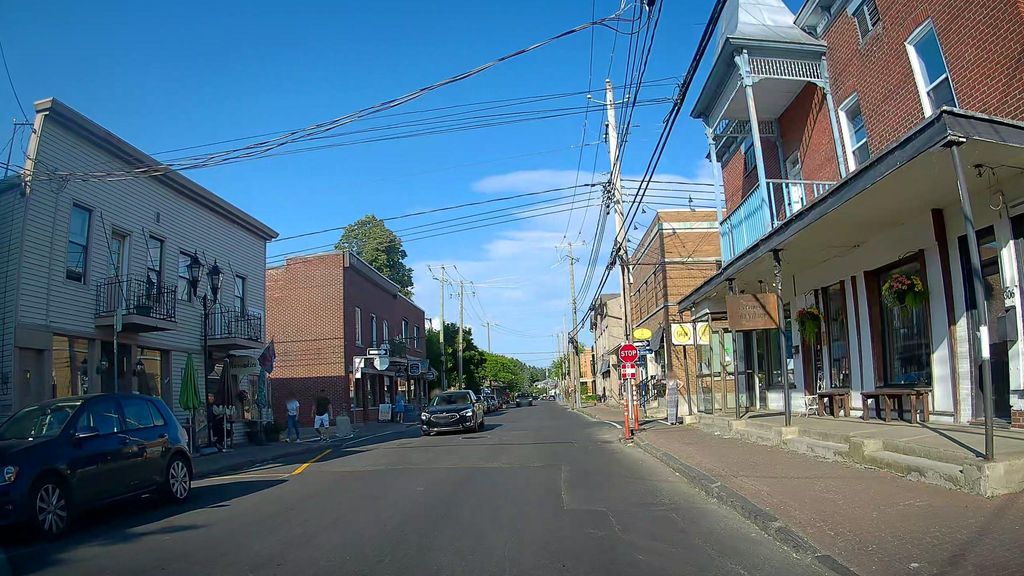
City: montreal